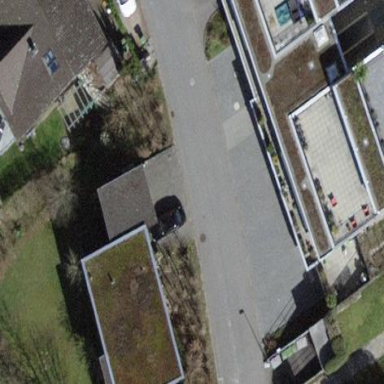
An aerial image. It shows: Building with tile roof.